Question: Why does '.ibg .im' margin setting effect the text alignment?
I've tried finding a solution to this but the vagueness of the search terms aren't bringing up results in Google.
Can anyone shed light on this? Any assistance appreciated.
Fiddle here: <URL>
To see my issue, remove the margin from the '.ibg .im' CSS rule.

CSS
'''
body {
padding-top: 50px;
}
.ibg {
width: 48px;
height: 48px;
display: inline-block;
}
.ibg .im {
margin: 8px;
}
.olist {
font-size: 18px;
font-weight: bold;
font-family: Futura, "Trebuchet MS", Arial, sans-serif;
list-style: none;
}
.olist li {
list-style: none;
}
.olist .lbl {
margin-left: 10px;
display: inline-block;
}
'''
HTML
'''
<div class="container">
<div class="starter-template">
<ul class='olist'>
<li>
<div class='ibg' style='background-color: #B1BF54'>
<div class='im'>
<img src='http://placehold.it/32x32/000000/ffffff&text=img' />
</div>
</div>
<div class='lbl'>Title here</div>
</li>
</ul>
</div>
</div><!-- /.container -->
'''
So it seems that this question touches on this subject: <URL>. However it does not address a way to remove the sibling padding/margin.
Say I wanted to to have text occur in line with the top of the green box... is there no way to do this without 'position:relative;' and 'top:-8px'? That solution seems unnecessarily hackish response to a very strange CSS quirk
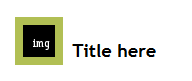
Answer: Consider your HTML:
'''
<div class="container">
<div class="starter-template">
<ul class='olist'>
<li>x
<div class='ibg' style='background-color: #B1BF54'>
<div class='im'>
<img src='http://placehold.it/32x32/000000/ffffff&text=img' />
</div>
</div>
<div class='lbl'>Title here</div>
</li>
</ul>
</div>
</div><!-- /.container -->
'''
I added the letter 'x' at the start of the 'li' element to illustrate where the default base line is located, which in this case, is the bottom of the character 'x'.
After the 'x', you have the inline-block '.ibg' which contains an image nested in a block level element '.im' (but this block simply lies within the parent inline-block, so it does not affect the baseline in this case). By default, the bottom of the image will be aligned on the baseline determined by the parent element, in this case, the 'li' element.
You then have the '.lbl' element, which is also inline-block, so the bottom of that text box is also aligned with the baseline determined by the 'li'.
If you were to change the 'line-height' of the 'li' or 'vertical-align', you would see the effect.
In fact, you can change the 'vertical-align' value on each of the inline elements to get a staggered effect, as shown in the demo:
<URL>

The parent element sets the base line level for the enclosed inline elements (even deeply nested inline blocks).